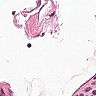
Metastatic tissue present: no